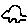
Label: car